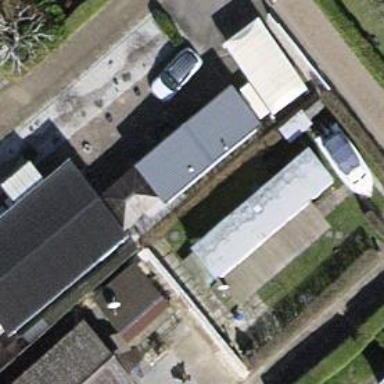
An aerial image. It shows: Static caravan.